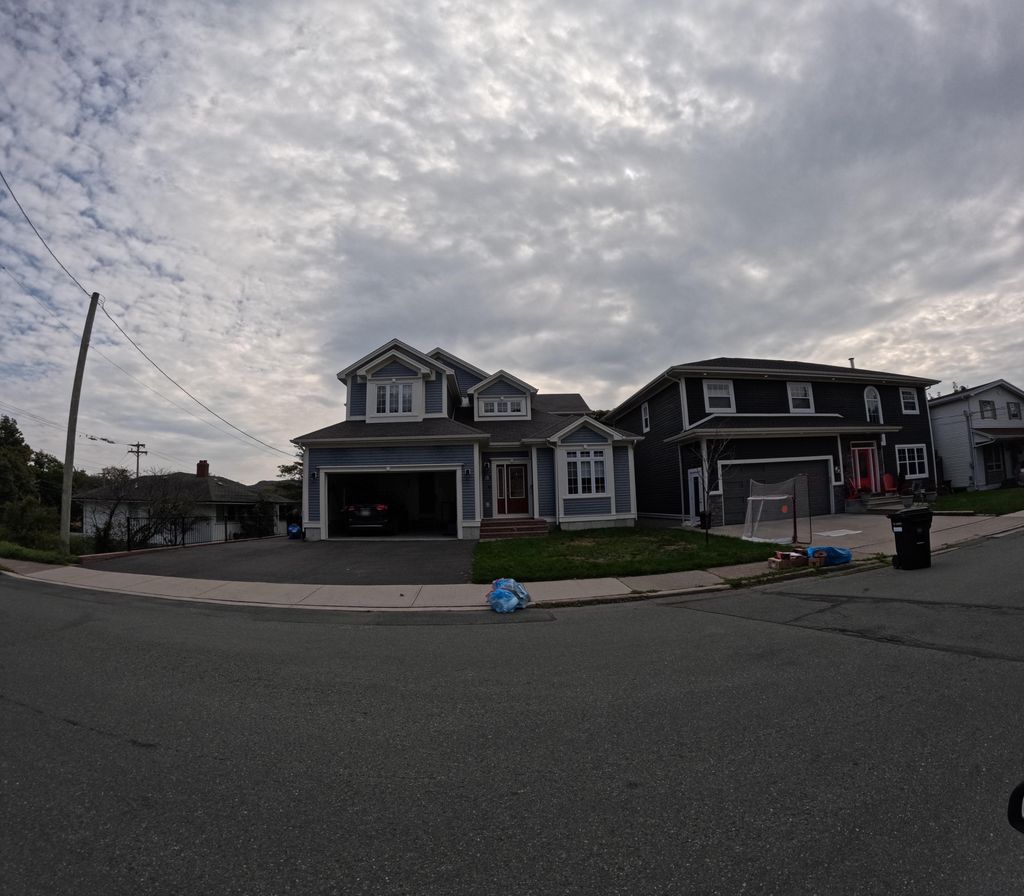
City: st_johns